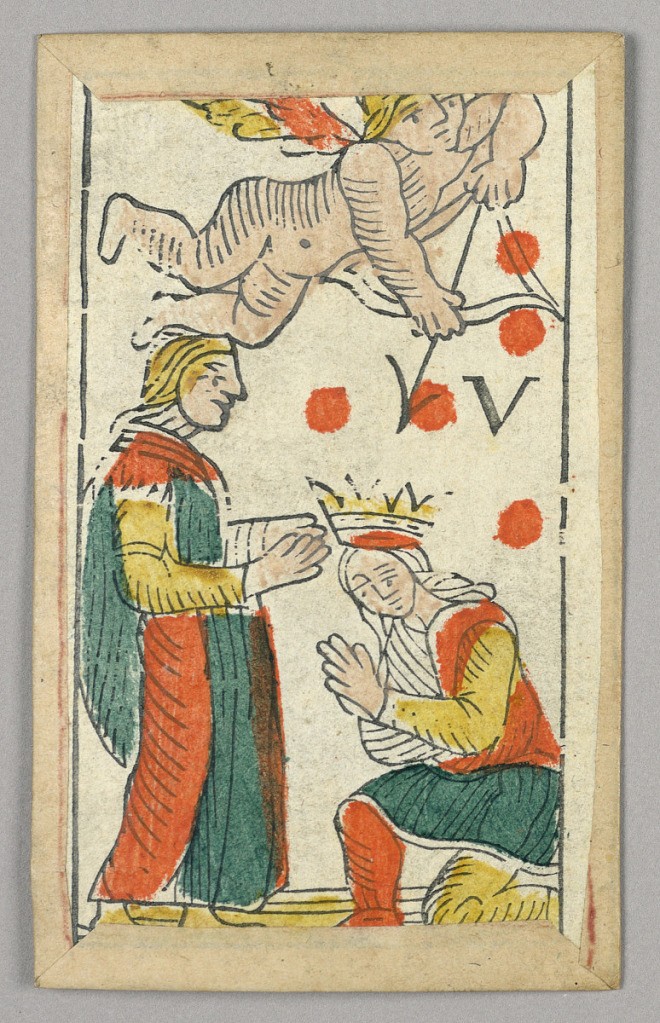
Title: Minchiate (Tarot) Playing Card
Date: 17th century
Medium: Stencil-colored woodblock print
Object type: Playing card
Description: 1909-22-1-1/35: Partial set of Italian Minchiate playing cards50;     1909-22-1-5: Part of a set of Italian Minchiate playing cards.50